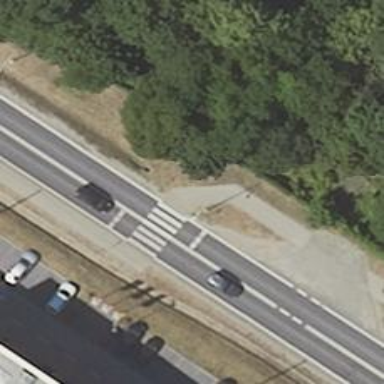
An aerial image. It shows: Uncontrolled road crossing.